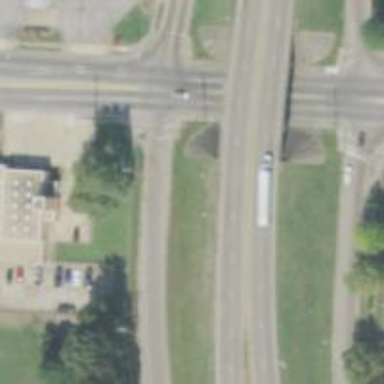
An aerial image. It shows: Primary highway bridge on expressway.